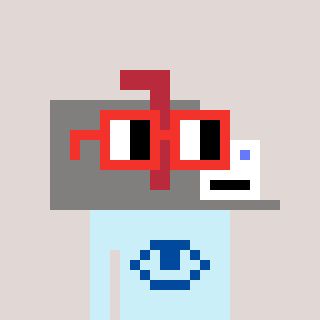
a pixel art character with square red glasses, a mailbox-shaped head and a cold-colored body on a warm background